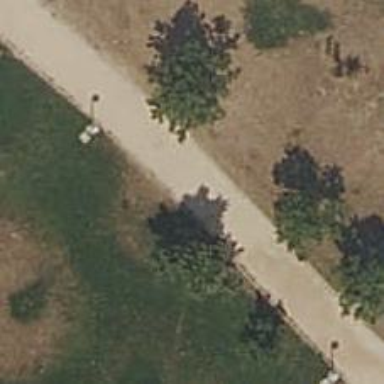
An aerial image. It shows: Dirt track road.